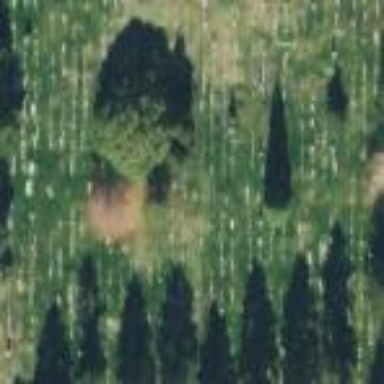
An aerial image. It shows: Sector within cemetery.